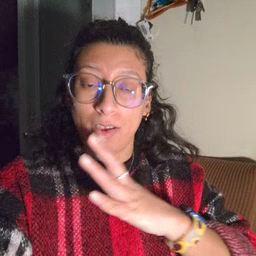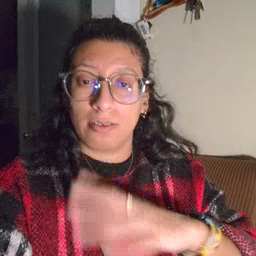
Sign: fine